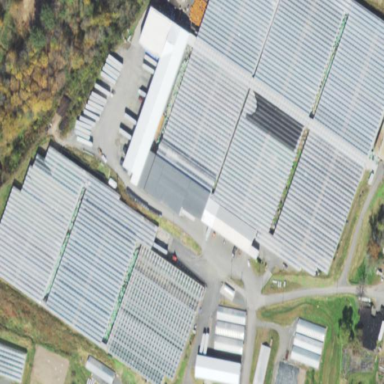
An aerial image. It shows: Area dedicated to greenhouse horticulture.